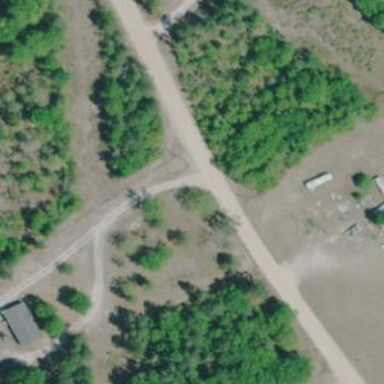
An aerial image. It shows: Unclassified road.